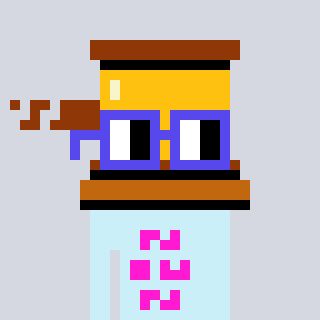
a pixel art character with square blue glasses, a gavel-shaped head and a cold-colored body on a cool background